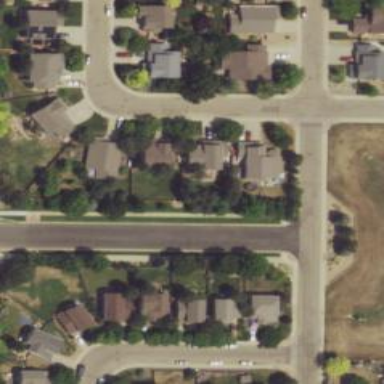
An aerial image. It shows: Asphalt road in residential area.